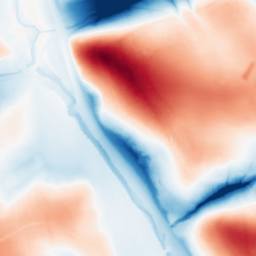
Category: classical
Decomposition family: gaussian_anisotropic
Decomposition parameters: sigma_x: 5
sigma_y: 50
Upsampling method: cubic_mitchell
Upsampling parameters: scale: 8
Upsampling scale: 8